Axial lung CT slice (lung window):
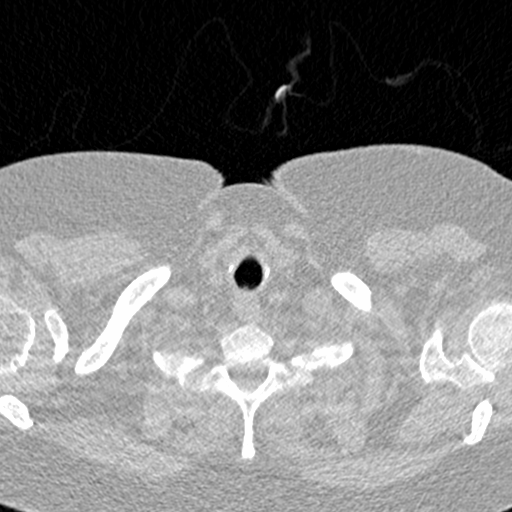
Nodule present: no